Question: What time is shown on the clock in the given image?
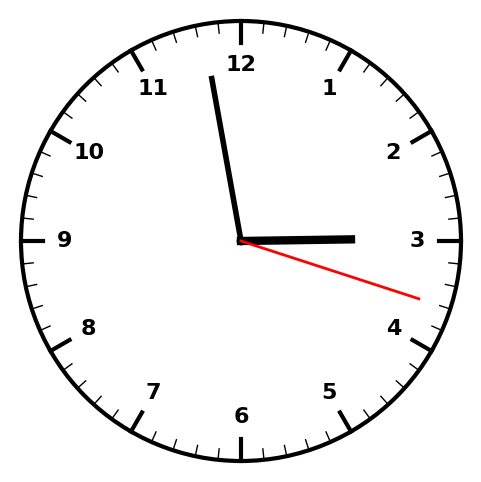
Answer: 02:58:18